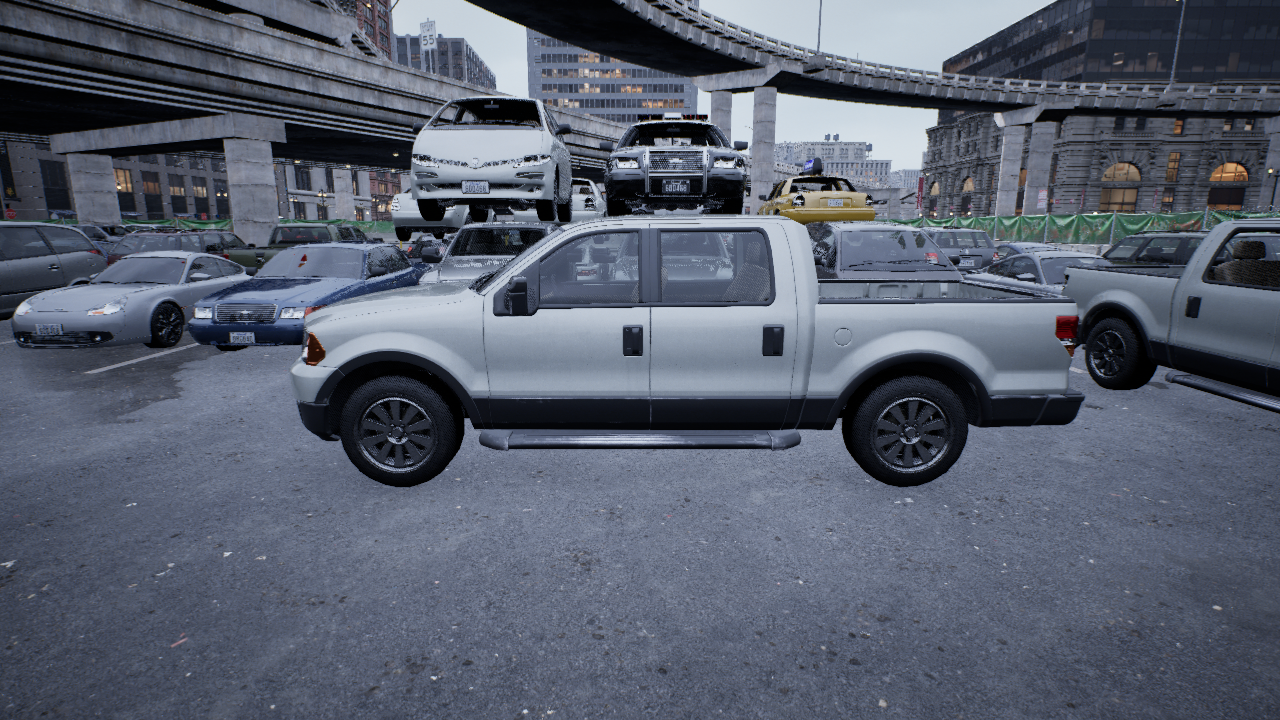
Venue: arterial
Lighting: overcast
Vehicle rig: pickup